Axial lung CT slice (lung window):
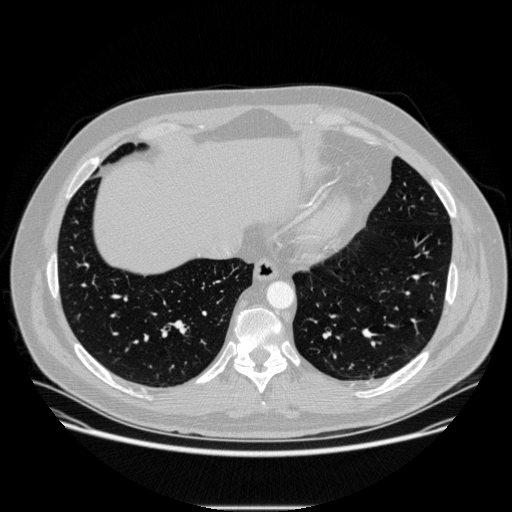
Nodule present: no